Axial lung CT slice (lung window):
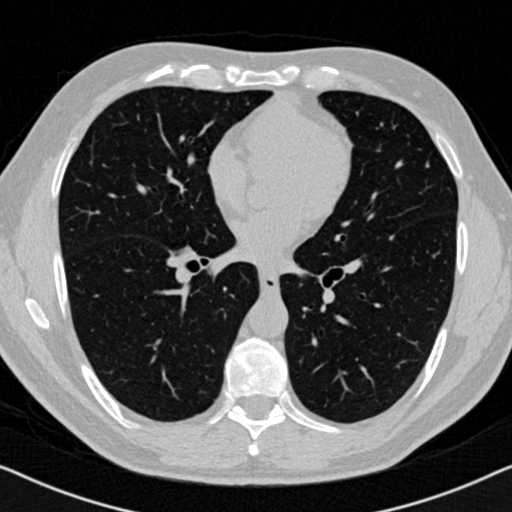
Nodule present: no